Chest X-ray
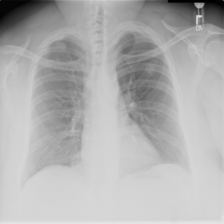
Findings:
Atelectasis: negative
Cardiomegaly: negative
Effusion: negative
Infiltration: negative
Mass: negative
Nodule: negative
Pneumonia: negative
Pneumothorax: negative
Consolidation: negative
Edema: negative
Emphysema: negative
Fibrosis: negative
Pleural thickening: negative
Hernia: negative